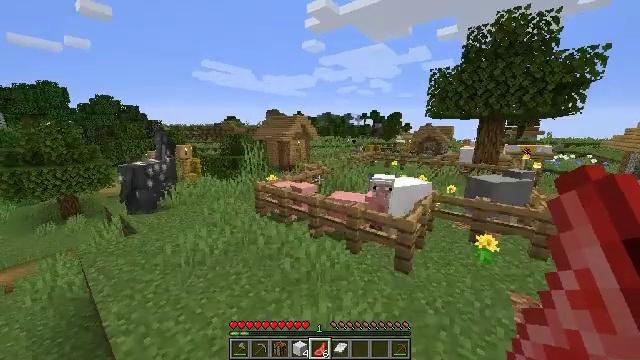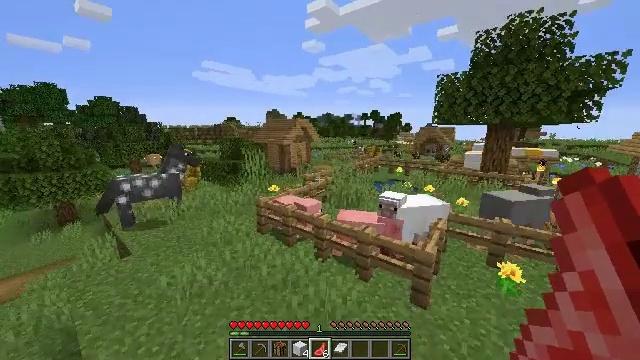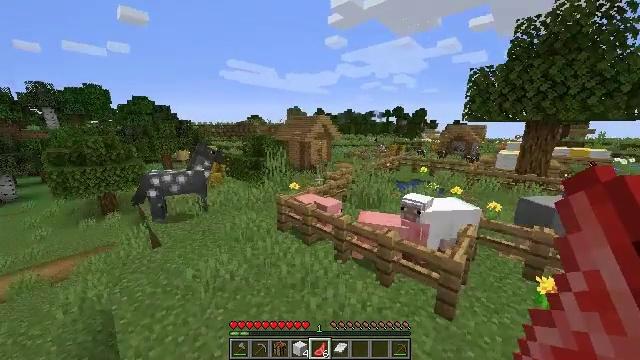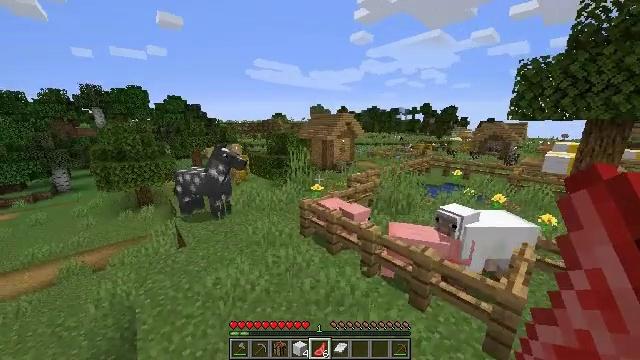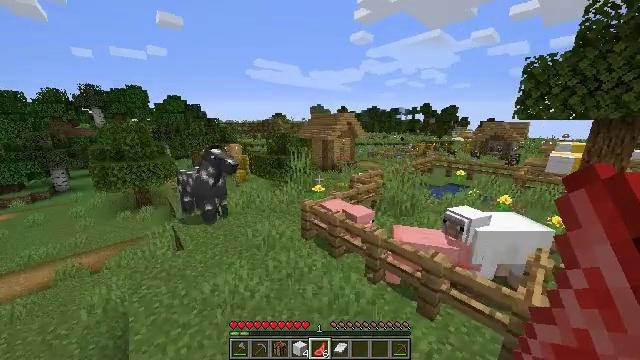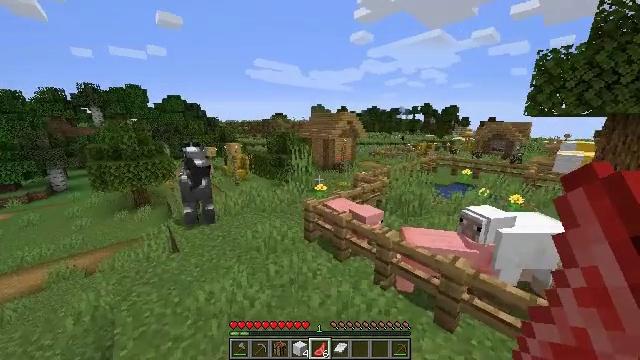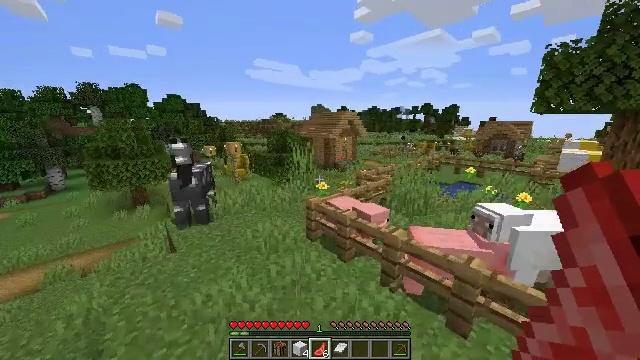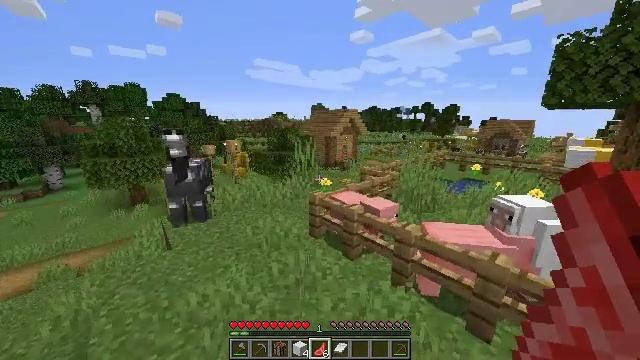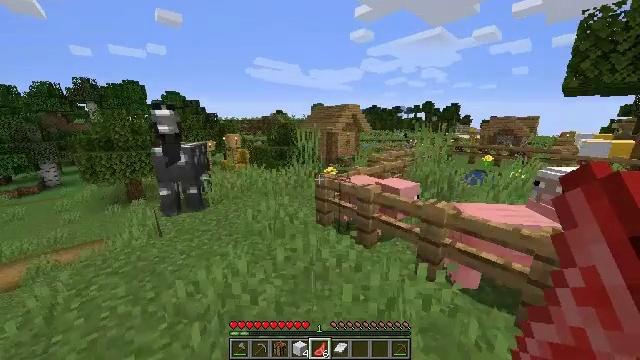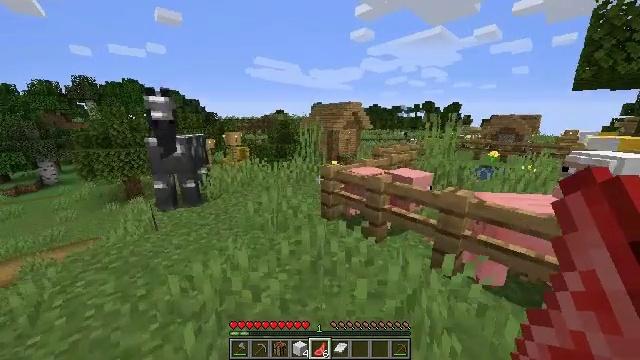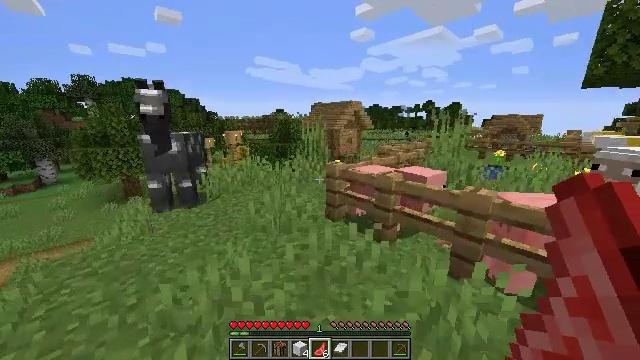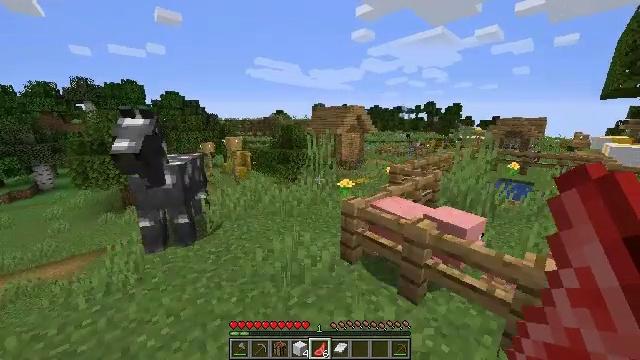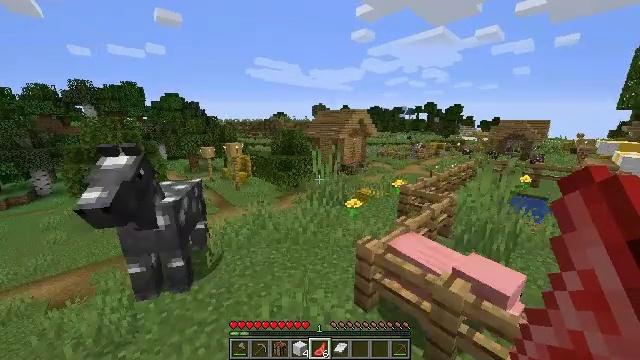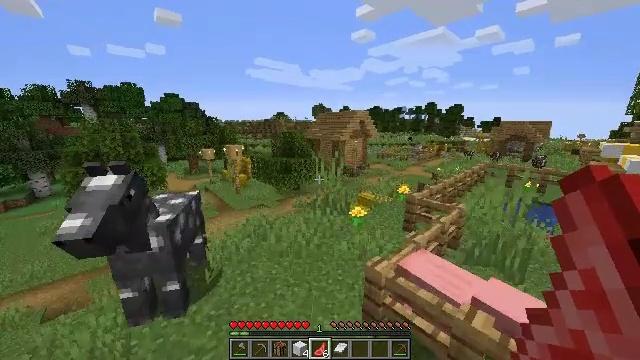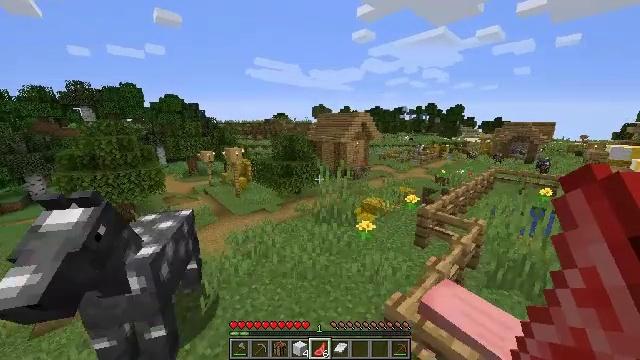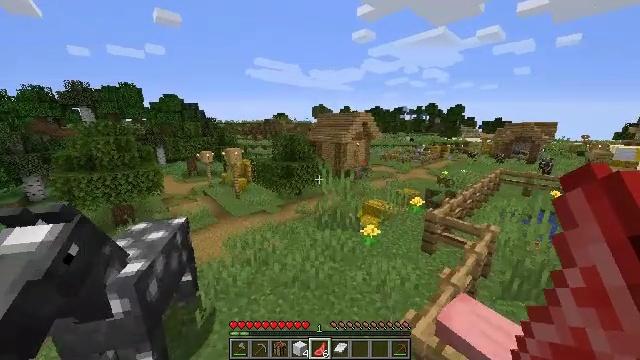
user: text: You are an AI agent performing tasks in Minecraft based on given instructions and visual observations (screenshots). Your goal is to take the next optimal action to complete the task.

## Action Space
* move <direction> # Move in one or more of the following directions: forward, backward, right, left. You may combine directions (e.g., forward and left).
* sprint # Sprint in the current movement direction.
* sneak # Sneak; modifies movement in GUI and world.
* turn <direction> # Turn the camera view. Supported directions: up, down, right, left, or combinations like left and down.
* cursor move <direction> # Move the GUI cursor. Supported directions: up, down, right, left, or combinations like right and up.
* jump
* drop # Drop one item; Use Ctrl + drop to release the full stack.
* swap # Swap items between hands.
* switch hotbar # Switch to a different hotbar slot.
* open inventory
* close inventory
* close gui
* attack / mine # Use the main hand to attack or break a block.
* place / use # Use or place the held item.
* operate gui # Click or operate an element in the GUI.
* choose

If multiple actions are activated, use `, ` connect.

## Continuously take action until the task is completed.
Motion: motion action
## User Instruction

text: Harvest hay blocks from the village.
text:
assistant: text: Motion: move forward and move left, jump
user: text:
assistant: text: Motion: move forward and move left, turn left, jump
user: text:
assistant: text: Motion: move forward and move left, turn left, jump
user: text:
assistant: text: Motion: move forward and move left, jump
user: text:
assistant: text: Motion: move forward and move left, jump
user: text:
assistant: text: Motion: move forward and move left, jump
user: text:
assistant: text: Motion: move forward and move left, jump
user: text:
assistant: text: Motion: move forward and move left, jump
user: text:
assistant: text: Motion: move forward and move left, jump
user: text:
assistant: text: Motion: move forward and move left, jump
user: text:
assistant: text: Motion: move forward, jump
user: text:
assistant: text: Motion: move forward, jump
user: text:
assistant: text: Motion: move forward, jump
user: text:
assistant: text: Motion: move forward, jump
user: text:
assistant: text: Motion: move forward, jump
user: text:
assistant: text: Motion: move forward, jump
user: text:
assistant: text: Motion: move forward, jump
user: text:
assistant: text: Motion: move forward, jump
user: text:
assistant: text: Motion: move forward, jump
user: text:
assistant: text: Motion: move forward, jump
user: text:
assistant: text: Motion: move forward, jump
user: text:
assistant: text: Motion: move forward, turn down, jump
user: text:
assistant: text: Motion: move forward, turn right and down, jump
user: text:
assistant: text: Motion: move forward, turn right and down, jump
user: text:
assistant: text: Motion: move forward, turn left and down, jump
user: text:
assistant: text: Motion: move forward, turn left and down, jump
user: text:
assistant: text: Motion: move forward, turn left and down, jump
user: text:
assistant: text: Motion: move forward, turn left and down, jump
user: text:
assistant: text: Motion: move forward, turn left
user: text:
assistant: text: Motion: move forward, turn left